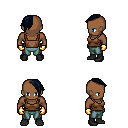
a pixel art fantasy rpg character, male body template, human, dark skin, brown pirate shirt, teal pants, raven long mohawk hairstyle, gold gloves, black shoes, four views (front, back, left, right), 2x2 character sprite sheet, small pixel art, hard edges, no anti-aliasing